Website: apple
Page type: cart
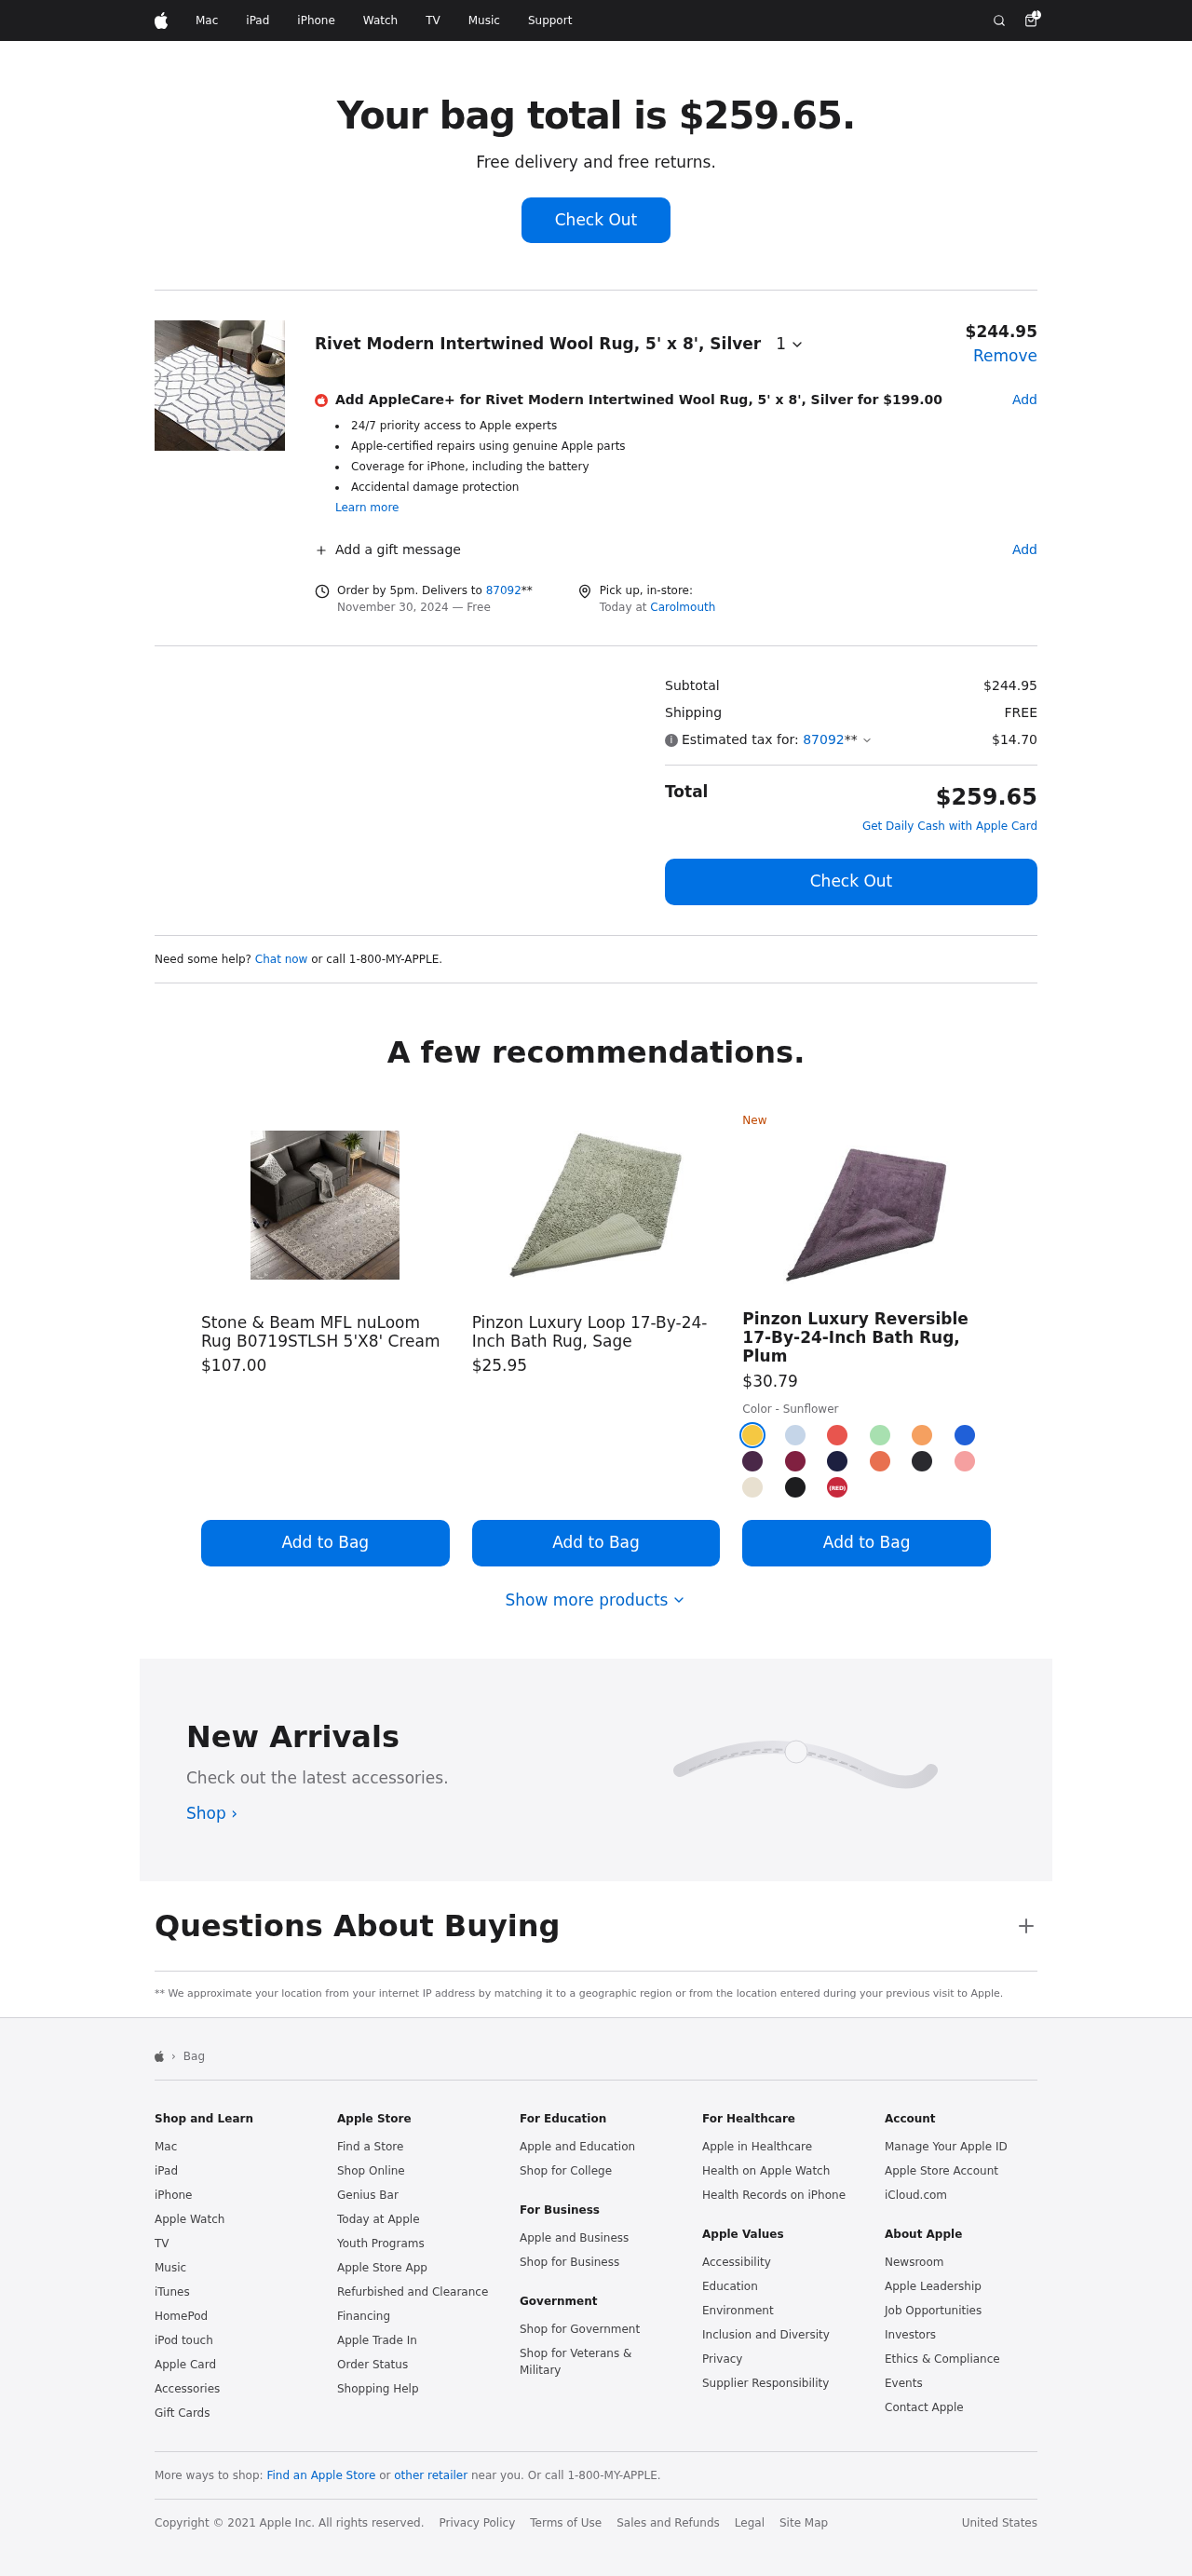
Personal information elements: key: PII_CITY
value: Carolmouth
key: PII_POSTCODE
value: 87092
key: PII_POSTCODE2
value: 87092
Product elements: key: PRODUCT1_NAME
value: Rivet Modern Intertwined Wool Rug, 5' x 8', Silver
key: PRODUCT1_PRICE
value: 244.95
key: PRODUCT1_QUANTITY
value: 1
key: PRODUCT2_NAME
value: Stone & Beam MFL nuLoom Rug B0719STLSH 5'X8' Cream
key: PRODUCT2_PRICE
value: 107
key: PRODUCT3_NAME
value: Pinzon Luxury Loop 17-By-24-Inch Bath Rug, Sage
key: PRODUCT3_PRICE
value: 25.95
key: PRODUCT4_NAME
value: Pinzon Luxury Reversible 17-By-24-Inch Bath Rug, Plum
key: PRODUCT4_PRICE
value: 30.79
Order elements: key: ORDER_NUM_ITEMS
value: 1
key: ORDER_TOTAL
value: $259.65
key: ORDER_SHIPPING_DATE
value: November 30, 2024
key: ORDER_SUBTOTAL
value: $244.95
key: ORDER_SHIPPING_COST
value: FREE
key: ORDER_TAX
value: $14.70